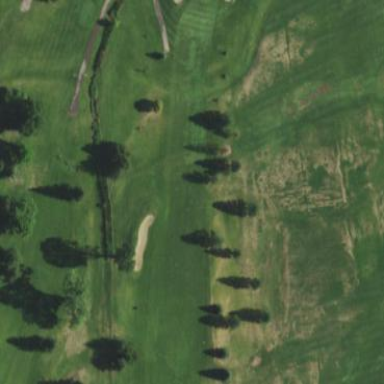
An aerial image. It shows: Golf fairway surrounded by grass.